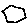
Label: hexagon